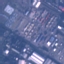
Label: Industrial